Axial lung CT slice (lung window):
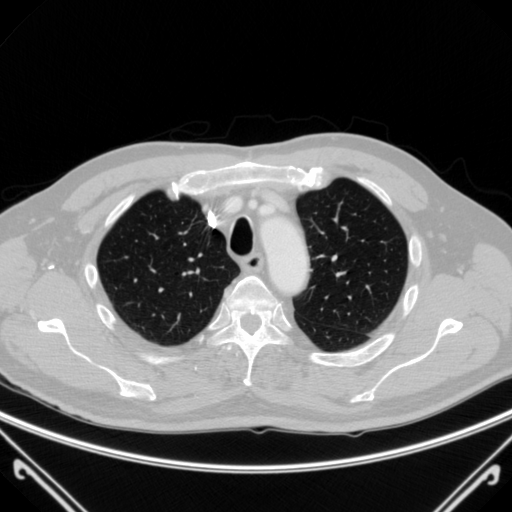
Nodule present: no